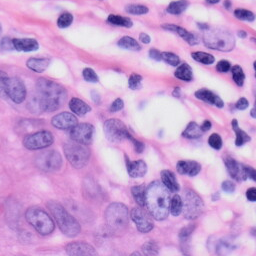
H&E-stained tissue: Skin